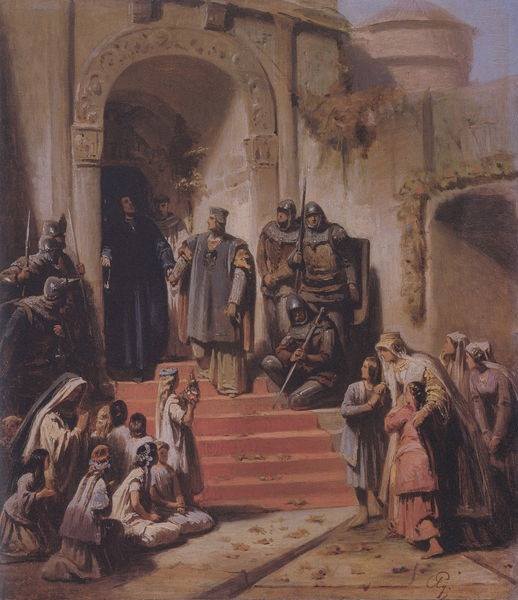
Titel: Die Freilassung Friedrichs des Schönen von Österreich aus der Burg Trausnitz durch Ludwig den Bayern
Künstler: Karl Theodor von Piloty
Standort: München
Institution: Residenzmuseum
Schlagwörter: blau, blätter, gemälde, hand, himmel, kämpfer, laub, mann, schatten, umhang, frauen, menschen, mädchen, ocker, stadt, blumen, braun, frau, licht, männer, schwarz, straße, tür, ölbild, gebäude, haus, rot, schleier, schloss, leute, teppich, alt, bild, schauen, wache, öl, kirche, gewand, mantel, kind, mutter, girlande, rosa, kinder, turm, magd, bogen, mauer, hof, rundbogen, angst, treppe, treppen, gefolge, könig, lanze, papst, soldaten, läufer, stufe, stufen, tor, eingang, schild, innenhof, blind, greis, burg, palast, torbogen, festnahme, schilder, schwert, schwerter, verhaftung, waffen, knien, soldat, waffe, nonne, volk, leinwand, helm, herrscher, treffen, beten, gebet, ritter, fürst, rüstung, girlanden, portal, wappen, besuch, helme, jesus, knieend, kniend, mittelalter, krieger, krönung, empfang, ehrerbietung, lanzen, tempel, ereignis, kränze, speer, speere, röte, heilig, gabe, führen, nürnberg, mägde, trppe, rüstungen, ritterburg, kegeldach, trum, geschenke, stiege, roter teppich, neugierde, kettenhemd, abführen, kindr, portel, mönsch, stadtwache, erbeten, leibgarde, stufebn, herausführung, abholung, abfürhen, lgemälde